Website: crate-barrel
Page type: payment
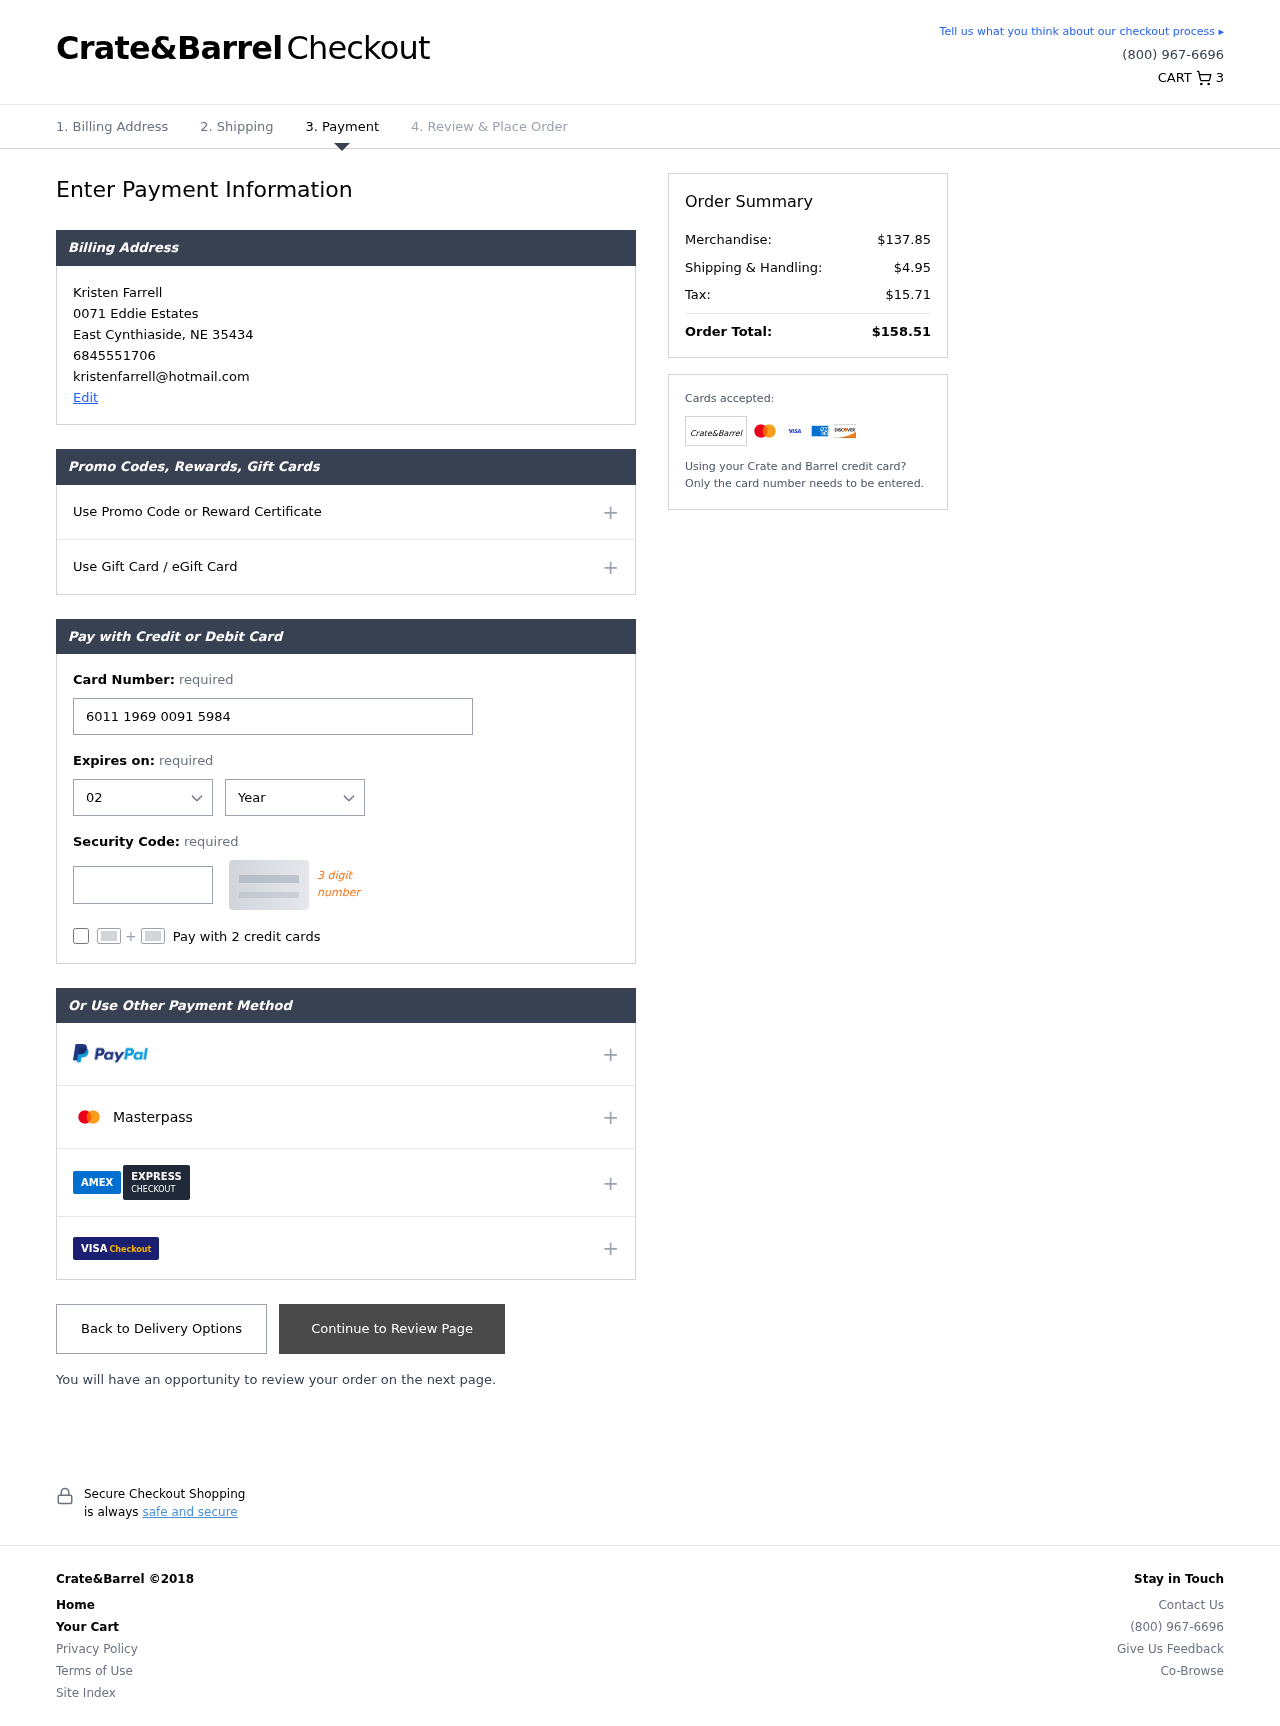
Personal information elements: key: PII_CARD_CVV
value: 467
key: PII_CARD_EXPIRY_MONTH
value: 02
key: PII_CARD_EXPIRY_YEAR
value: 29
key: PII_CARD_NUMBER
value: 6011 1969 0091 5984
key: PII_CITY
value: East Cynthiaside
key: PII_EMAIL
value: kristenfarrell@hotmail.com
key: PII_FULLNAME
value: Kristen Farrell
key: PII_PHONE
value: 6845551706
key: PII_POSTCODE
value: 35434
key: PII_STATE_ABBR
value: NE
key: PII_STREET
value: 0071 Eddie Estates
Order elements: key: ORDER_NUM_ITEMS
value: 3
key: ORDER_SUBTOTAL
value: $137.85
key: ORDER_SHIPPING_COST
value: $4.95
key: ORDER_TAX
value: $15.71
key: ORDER_TOTAL
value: $158.51